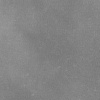
Atmospheric dust classification: dusty